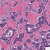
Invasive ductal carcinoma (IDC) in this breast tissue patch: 1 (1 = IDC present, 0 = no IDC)